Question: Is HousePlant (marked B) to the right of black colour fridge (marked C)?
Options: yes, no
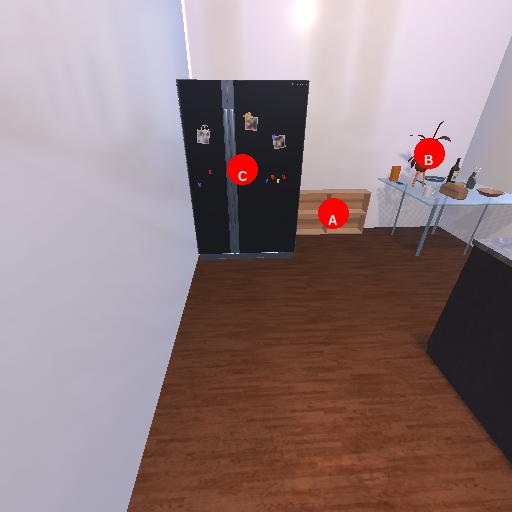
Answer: yes